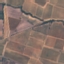
Land use / land cover: PermanentCrop